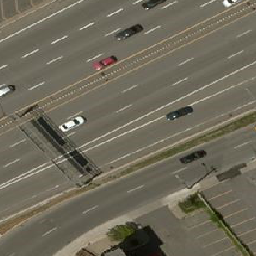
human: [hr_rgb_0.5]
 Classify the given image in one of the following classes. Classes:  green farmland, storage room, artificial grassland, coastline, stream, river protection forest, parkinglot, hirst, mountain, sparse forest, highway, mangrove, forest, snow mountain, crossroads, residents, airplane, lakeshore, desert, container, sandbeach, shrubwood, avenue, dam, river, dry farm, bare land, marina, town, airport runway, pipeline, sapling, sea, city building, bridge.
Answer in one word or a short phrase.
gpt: highway